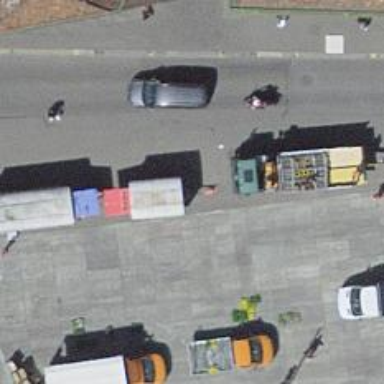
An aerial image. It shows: Asphalt road in living street.